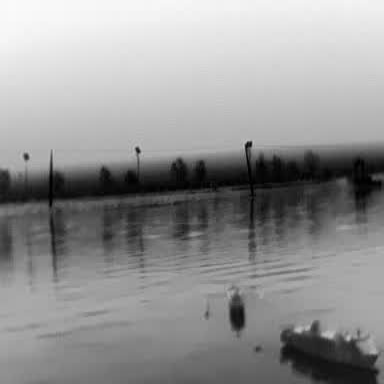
There is a liner in the infrared image.